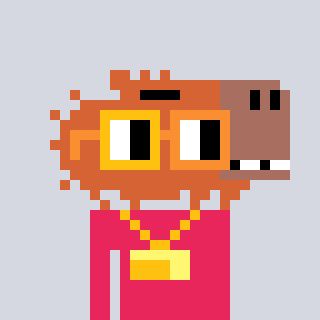
a pixel art character with square yellow and orange glasses, a capybara-shaped head and a redpinkish-colored body on a cool background